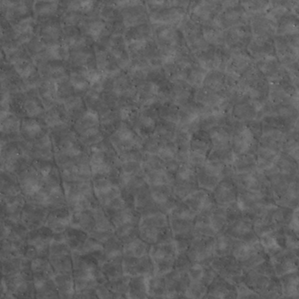
Label: non_frost